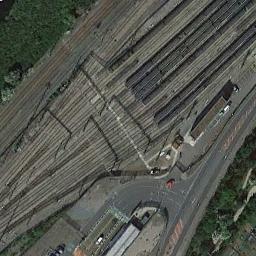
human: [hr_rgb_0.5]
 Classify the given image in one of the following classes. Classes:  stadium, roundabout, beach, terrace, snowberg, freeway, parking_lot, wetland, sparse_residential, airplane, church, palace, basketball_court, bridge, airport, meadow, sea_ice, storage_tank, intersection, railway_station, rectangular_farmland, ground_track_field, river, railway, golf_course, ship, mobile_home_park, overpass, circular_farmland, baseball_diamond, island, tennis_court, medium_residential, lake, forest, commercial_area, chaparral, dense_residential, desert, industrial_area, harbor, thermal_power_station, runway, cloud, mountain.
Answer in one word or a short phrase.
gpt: railway